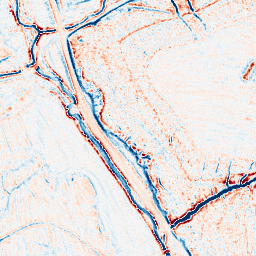
Category: edge_preserving
Decomposition family: bilateral
Decomposition parameters: d: 9
sigma_color: 50
sigma_space: 100
Upsampling method: fft_zeropad
Upsampling parameters: scale: 2
Upsampling scale: 2